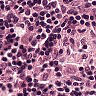
Metastatic tissue present: no